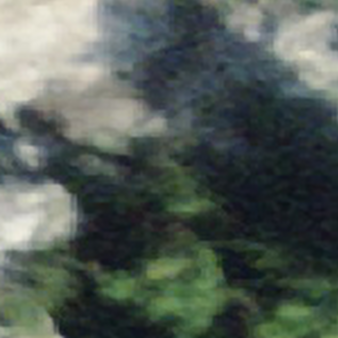
Label: other